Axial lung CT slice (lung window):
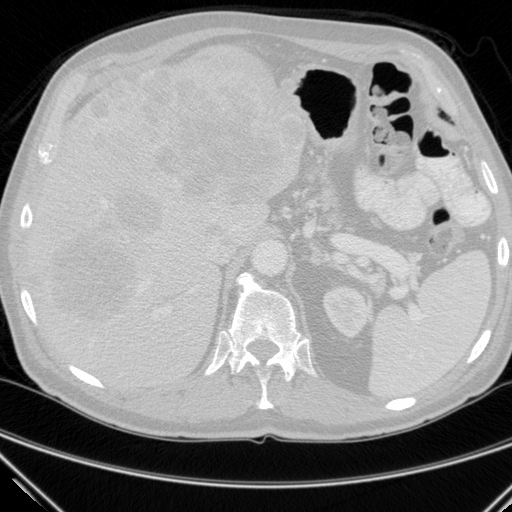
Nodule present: no